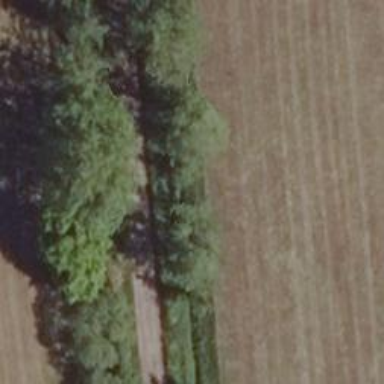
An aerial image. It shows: Row of trees in natural setting.